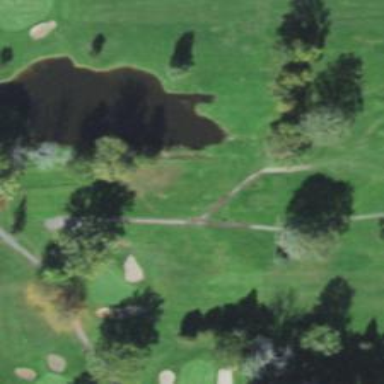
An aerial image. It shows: Path for golf carts.